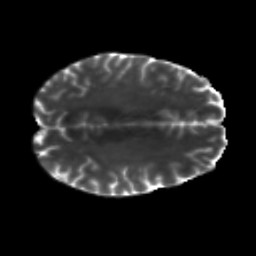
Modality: T2w
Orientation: axial
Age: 46
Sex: male
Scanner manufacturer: siemens
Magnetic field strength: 3 T
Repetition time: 5.5 s
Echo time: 0.101 s